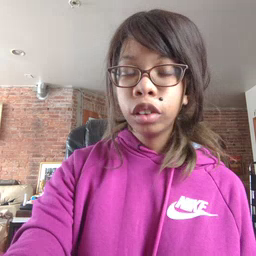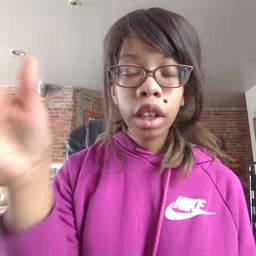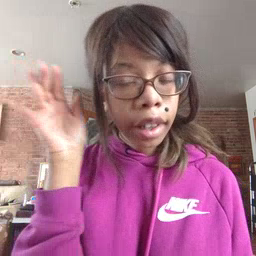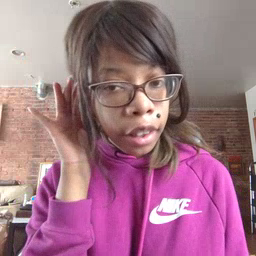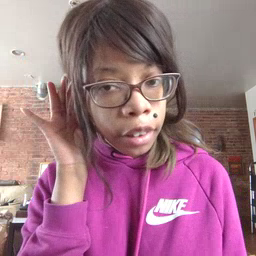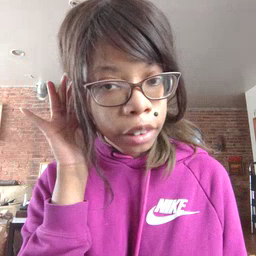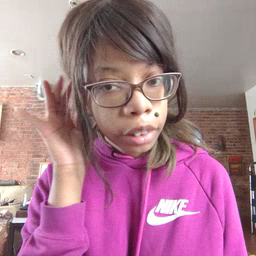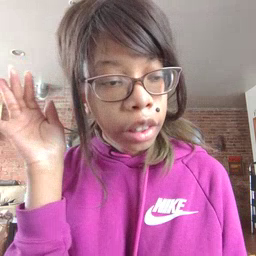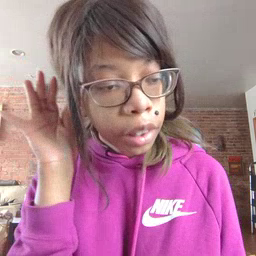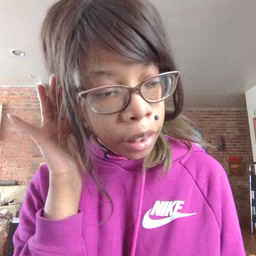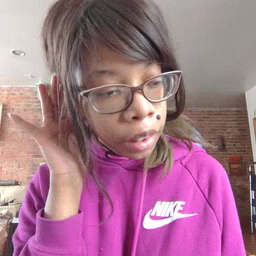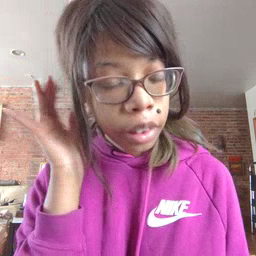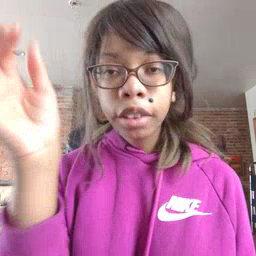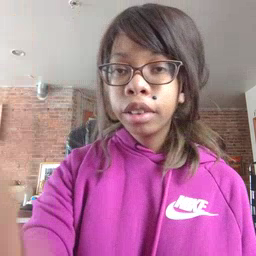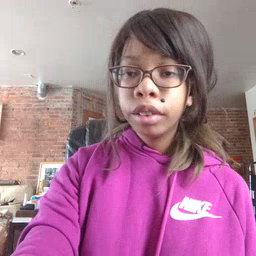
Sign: listen